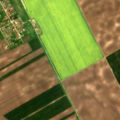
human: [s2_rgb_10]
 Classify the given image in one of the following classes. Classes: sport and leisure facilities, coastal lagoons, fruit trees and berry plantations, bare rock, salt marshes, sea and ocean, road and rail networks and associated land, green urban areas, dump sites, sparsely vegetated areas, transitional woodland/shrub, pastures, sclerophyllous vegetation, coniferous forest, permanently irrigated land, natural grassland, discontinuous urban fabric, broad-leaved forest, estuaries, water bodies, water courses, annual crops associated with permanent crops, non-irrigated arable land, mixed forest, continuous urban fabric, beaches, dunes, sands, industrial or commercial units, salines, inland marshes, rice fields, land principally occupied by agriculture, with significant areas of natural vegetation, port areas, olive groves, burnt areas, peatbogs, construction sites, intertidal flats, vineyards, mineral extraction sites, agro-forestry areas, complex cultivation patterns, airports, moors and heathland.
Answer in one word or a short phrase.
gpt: non-irrigated arable land, complex cultivation patterns